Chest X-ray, AP view. Patient: 51 years old, sex F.
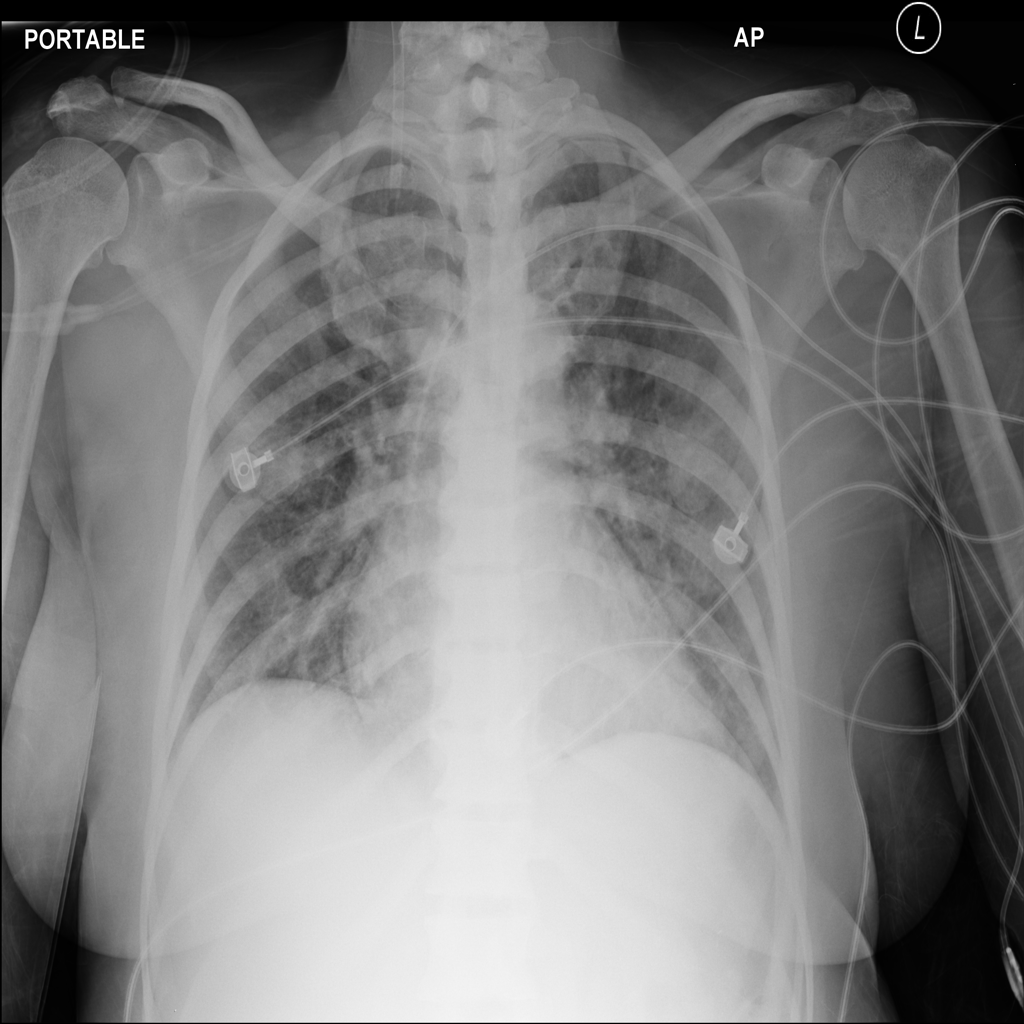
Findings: No Finding